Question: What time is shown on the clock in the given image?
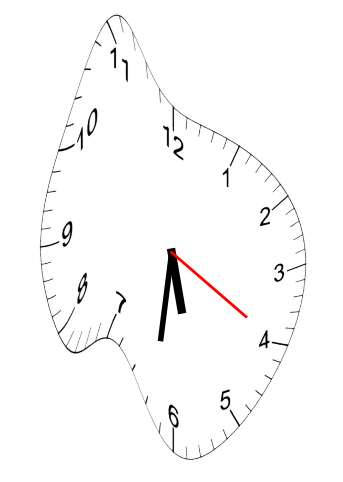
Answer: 05:31:20